A bearing vibration time series has been folded into this square grayscale image, one row per segment of consecutive samples. Diagnose the bearing from this image, choosing from: normal, inner_race, outer_race, ball.
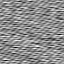
Answer: normal